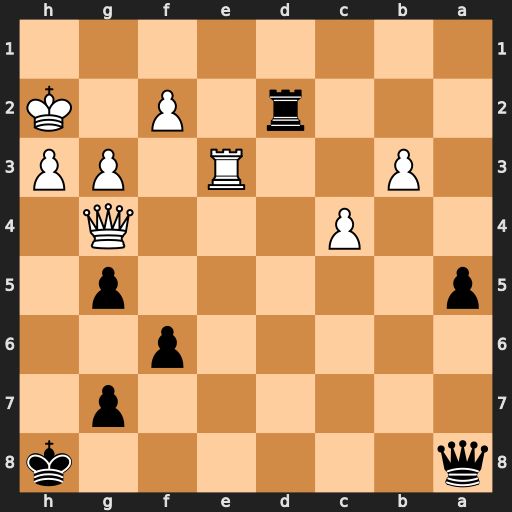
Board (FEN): q6k/6p1/5p2/p5p1/2P3Q1/1P2R1PP/3r1P1K/8
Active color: b
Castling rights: -
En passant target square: -
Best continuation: Rxf2+ Kg1 Qg2#